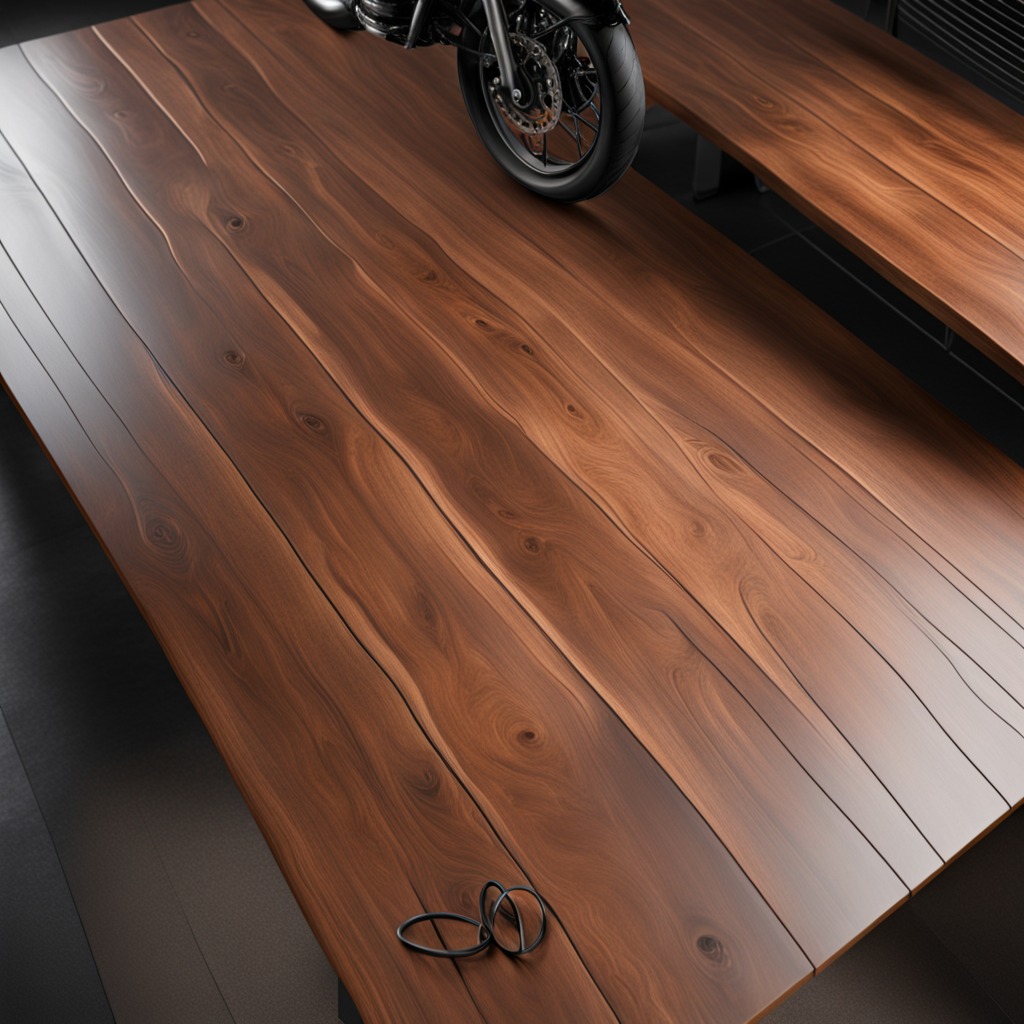
A rubber O-ring is lying on the oil-spilled wooden table in a vintage motorcycle garage.